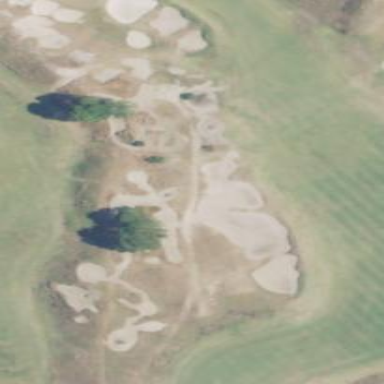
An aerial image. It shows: Grassy area designated as golf fairway.